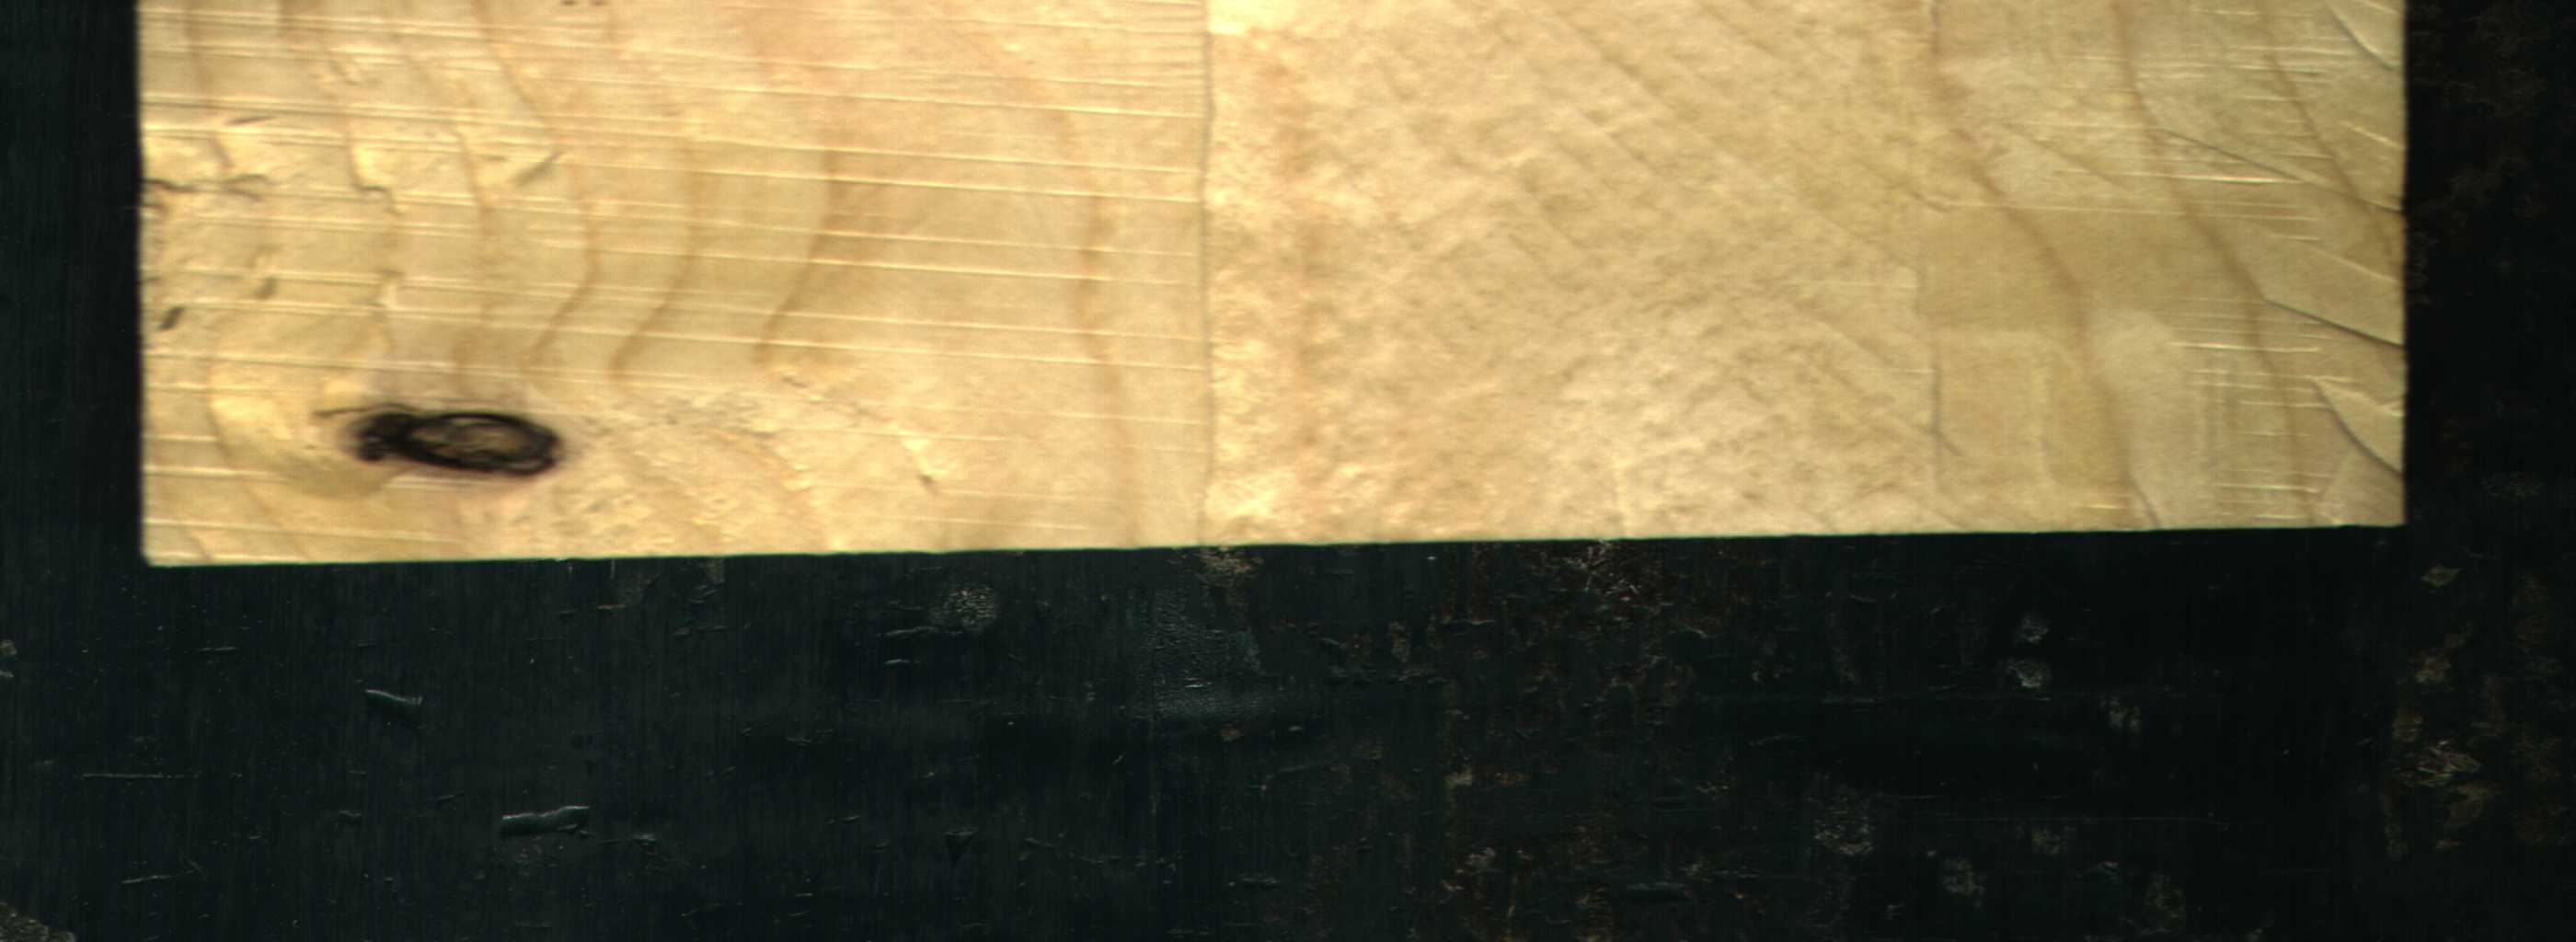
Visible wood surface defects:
Dead_Knot